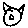
Label: cat